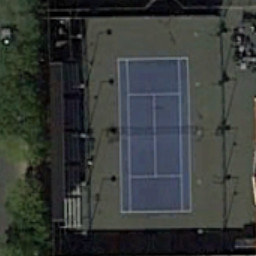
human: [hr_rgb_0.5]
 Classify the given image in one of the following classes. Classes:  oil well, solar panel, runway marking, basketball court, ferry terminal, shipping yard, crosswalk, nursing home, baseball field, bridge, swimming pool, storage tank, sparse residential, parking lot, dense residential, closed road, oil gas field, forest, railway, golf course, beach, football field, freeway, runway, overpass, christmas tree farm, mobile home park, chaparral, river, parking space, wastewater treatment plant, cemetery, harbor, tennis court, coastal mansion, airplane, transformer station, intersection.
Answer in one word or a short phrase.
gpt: tennis court